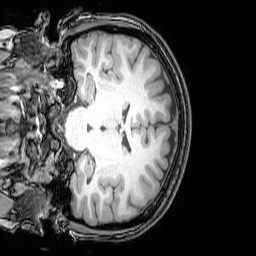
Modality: T1w
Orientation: coronal
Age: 21
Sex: female
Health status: healthy
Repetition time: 0.081 s
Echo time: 0.037 s